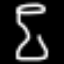
Label: hourglass